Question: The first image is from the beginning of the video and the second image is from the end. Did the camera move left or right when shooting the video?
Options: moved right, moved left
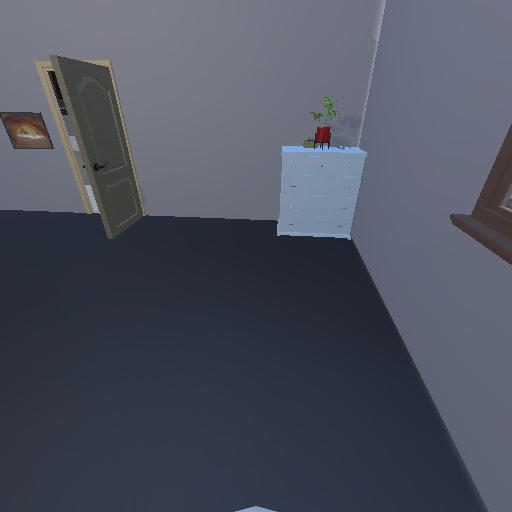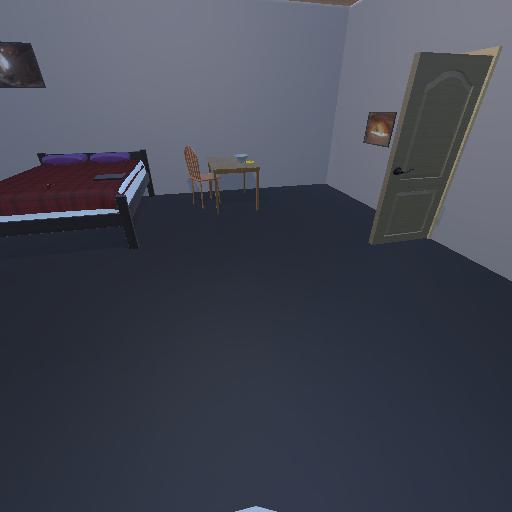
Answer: moved right